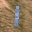
Label: 1